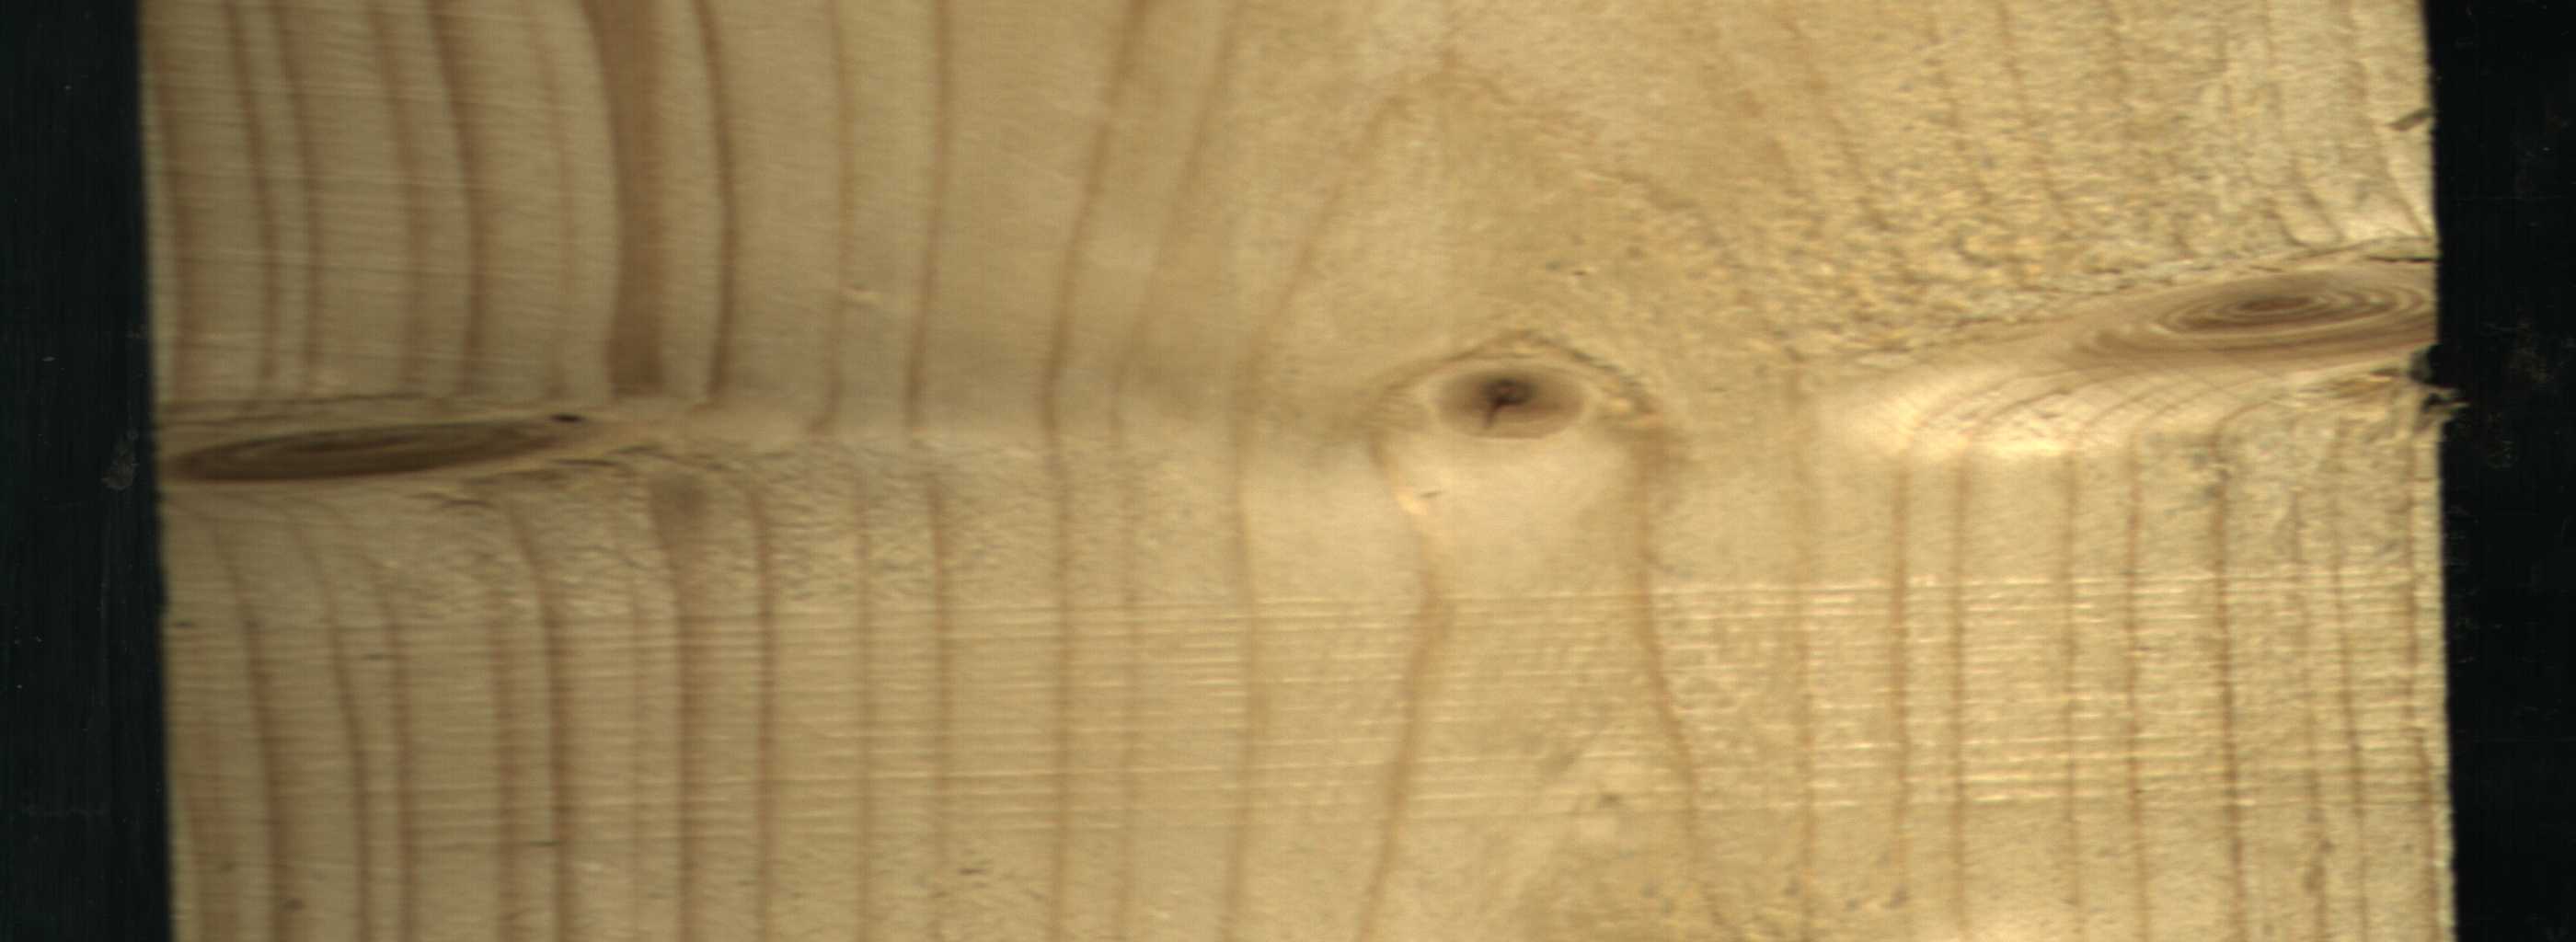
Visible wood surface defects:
Knot_missing
Live_Knot
Live_Knot
Live_Knot